Question: I have the following xml:
'''
<?xml version="1.0"?>
<?xml-stylesheet type="text/xsl" href="ping1.xsl"?>
<article>
<date>28/06/2000 12:30</date>
<title>Rescued penguins swim home</title>
<para><place>Cape Town</place> Some 150 penguins unaffected by the oil spill began
their long swim from Port Elizabeth in the Eastern Cape back to their breeding
habitat at Robben Island near Cape Town on Wednesday. </para>
<para>The penguins, who have all been tagged, were transported in a truck hired by
the <company>South African National Conservation of Coastal Birds
(Sanccob)</company> to Port Elizabeth on Tuesday night. </para>
<para>More than <link ref="www.newsrus.com/oilspill.html">400 tons of fuel oil
escaped from the bulk ore carrier Treasure</link> before divers were able to seal
the holds.</para>
<para>The ship was carrying 130 000 tons of iron ore and 1 300 tons of fuel oil
when she sank off the Cape West coast last Friday. </para>
<para>A spokesperson for <company>Sanccob</company>, Christina Pretorius said
the centre had a capacity to treat 1 000 penguins. </para>
<source>John Rolfe</source>
</article>
'''
I need to transform it in the following html form (you have the image of the HTML form):

The problem is I don't know how to apply templates on the para element and its sons element to get the output described in the image above.
Till now I have only:
'''
<?xml version="1.0" ?>
<xsl:stylesheet version="2.0" xmlns:xsl="http://www.w3.org/1999/XSL/Transform">
<xsl:output method="html" encoding="ISO-8859-1" doctype-public="-//W3C//DTD HTML 4.01 Transitional//EN"/>
<xsl:template match='/'>
<HTML>
<BODY>
<xsl:apply-templates />
</BODY>
</HTML>
</xsl:template>
<xsl:template match="date">
<b><xsl:value-of select="."/></b>
<br/>
</xsl:template>
<xsl:template match="title">
<font color="blue"><xsl:value-of select="."/></font>
<br/>
<br/>
</xsl:template>
<xsl:template match="para">
<xsl:value-of select="."/><br/>
</xsl:template>
</xsl:stylesheet>
'''
PS: I don't really care about the exact html style. You can also make it much more simplier. I just need to know how to apply templates to the para element and its sons and have the output as described in the image.
PS2: No for-each is allowed. Only templates and apply-templates. It is an exercise with respect to an assignment and it asks minimal use of templates and no for-each
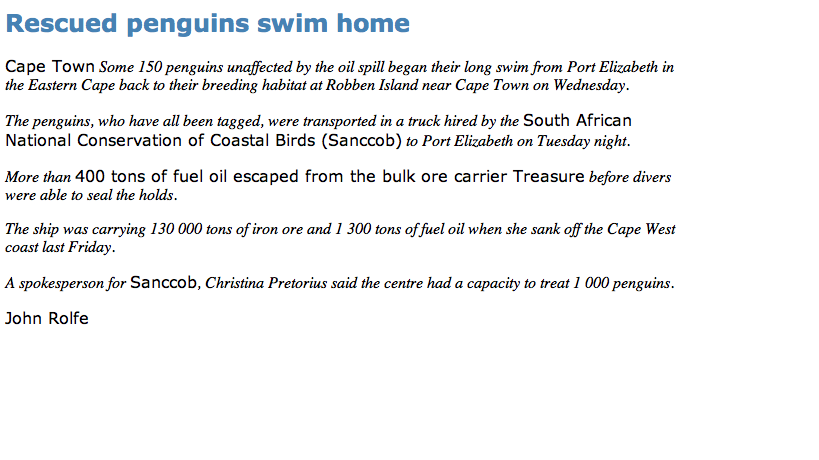
Answer: Because you mentioned that it's an exercise, I wouldn't like to give a full solution, but maybe something you can work with: when you add the following templates (and replacing the '<xsl:template match="para">') to your XSLT
'''
<xsl:template match="para">
<p>
<xsl:apply-templates />
</p>
</xsl:template>
<xsl:template match="link">
<a>
<xsl:attribute name="href" select="@ref"/>
<xsl:apply-templates />
</a>
</xsl:template>
<xsl:template match="company | source">
<span style="font-weight:bold; font-style:normal;">
<xsl:apply-templates />
</span>
</xsl:template>
'''
this output (only part of it as example) is created:
'''
<p>The penguins, who have all been tagged, were transported in a truck hired by the
<span style="font-weight:bold; font-style:normal;">South African National Conservation
of Coastal Birds (Sanccob)</span> to Port Elizabeth on Tuesday night.
</p>
<p>More than <a href="www.newsrus.com/oilspill.html">400 tons of fuel oil escaped
from the bulk ore carrier Treasure</a> before divers were able to seal the holds.
</p>
'''
The template matching 'para' creates a '<p>' element and applies templates to the content of the 'para' element. The template matching 'link' creates an '<a>' tag with the 'href' value of the 'ref' attribute. The template matching 'company' and 'source' elements creates a '<span>' with a bold and normal font style (here you could also use css classes instead of inline styles), as most of the copy in the desired output is italic.
So you can just use templates matching the input elements to create HTML tags and apply the appropriate inline styles or add classes to get the desired output.